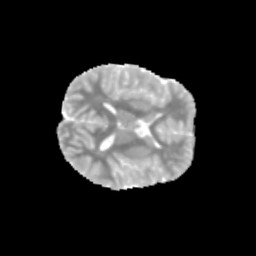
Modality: MD
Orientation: axial
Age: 11
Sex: male
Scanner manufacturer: siemens
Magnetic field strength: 3 T
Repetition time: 3.8 s
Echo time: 0.07 s